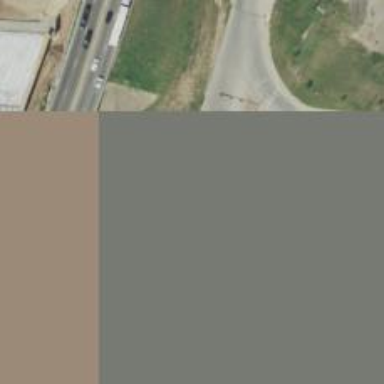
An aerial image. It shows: Secondary road with frontage road.